Interaction volume radius: 5 \u00c5
Interaction volume height: 20 \u00c5
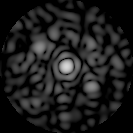
Disorder parameter: 0.6692